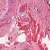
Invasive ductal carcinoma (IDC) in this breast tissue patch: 0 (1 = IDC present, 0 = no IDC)